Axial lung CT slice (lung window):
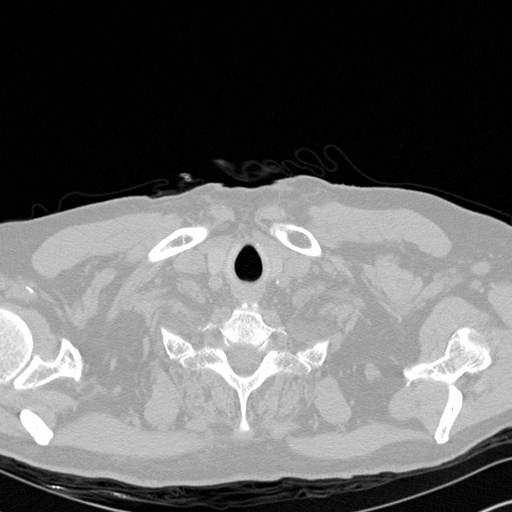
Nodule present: no